Question: I have created an app in Android 4.1 jelly bean, And I have used action bar and action bar sliding drawer, and I want to support my this app in Android 2.3 ginger bread and upper version. I know that I have to use some library, but I am confused that which library I have to use for this, I am new to use of libraries, I have used in google map once, but no deep knowledge about this.
>
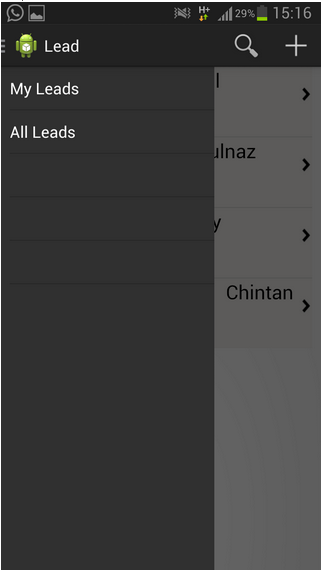
Answer: You will need support libraries, they come with the SDK you have downloaded.
For action bar you can use <URL>